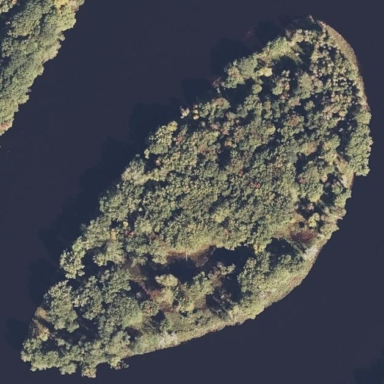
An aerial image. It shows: Island.